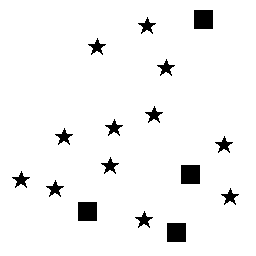
Squares: 4
Triangles: 0
Stars: 12
Total shapes: 16